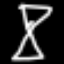
Label: hourglass